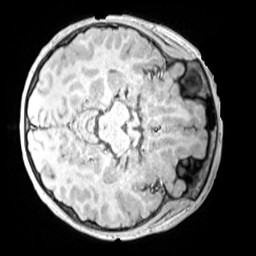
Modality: MP2RAGE
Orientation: axial
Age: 13
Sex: female
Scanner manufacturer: siemens
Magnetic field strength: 3 T
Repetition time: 4 s
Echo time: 0.00299 s